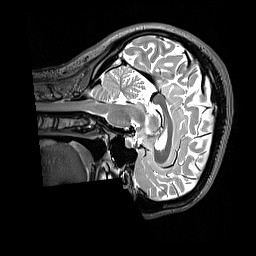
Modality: T2w
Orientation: sagittal
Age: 24
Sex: female
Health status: healthy
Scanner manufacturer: siemens
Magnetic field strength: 3 T
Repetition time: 3.2 s
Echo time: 0.568 s